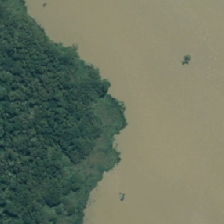
Land cover: lake_pond